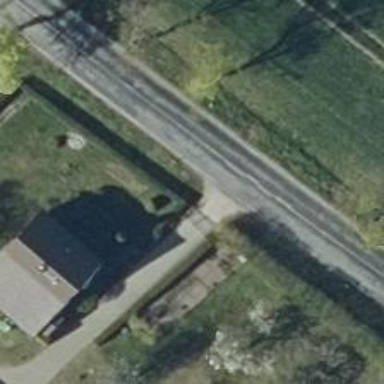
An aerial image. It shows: Secondary road.